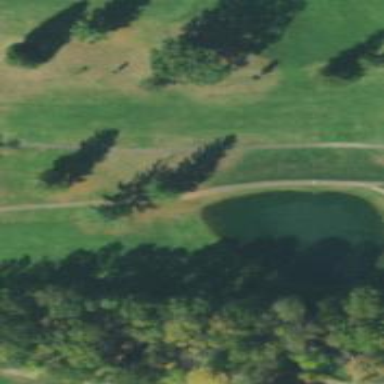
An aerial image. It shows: Path used for both walking and golf.